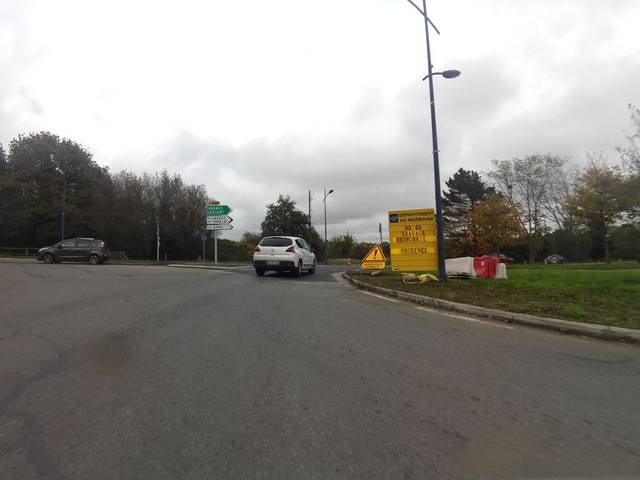
Region: France
Coordinates: 47.669, -2.975